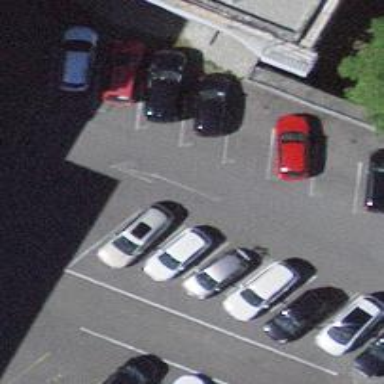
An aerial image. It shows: Charging station.